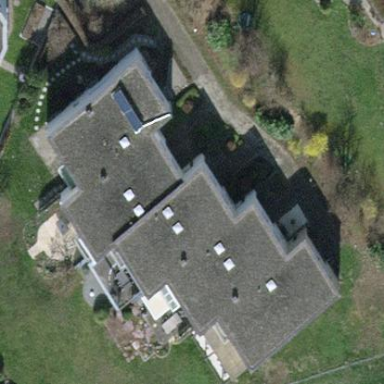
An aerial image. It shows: Terrace building.